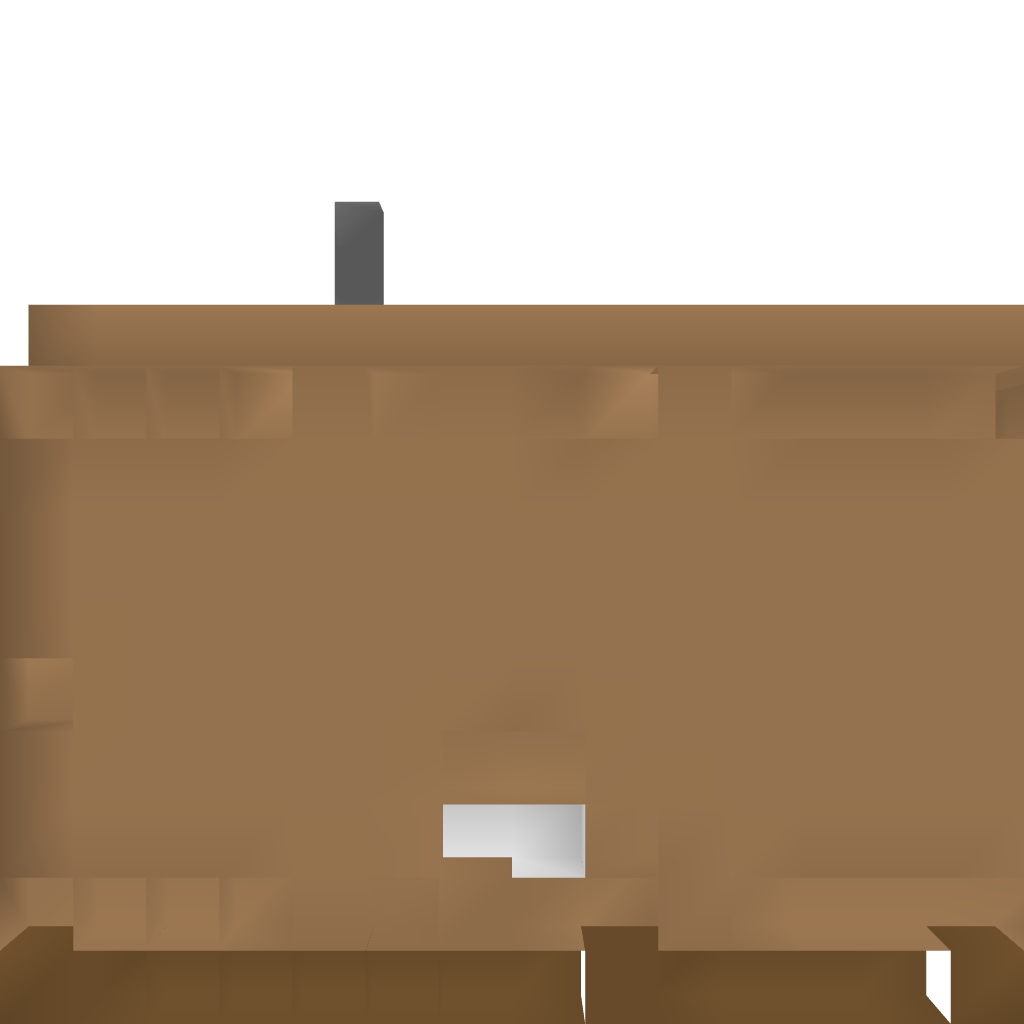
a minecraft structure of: Modern house good quality